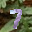
Label: 7